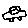
Label: car